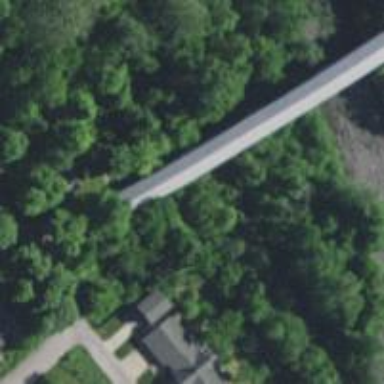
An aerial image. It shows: Man-made bridge.